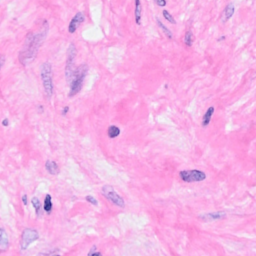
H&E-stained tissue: Breast